Question: I'm using 'Template' keyword to run simple swap program, Kindly help me why my program is not working out?
'''
#include<iostream>
using namespace std;
template<typename T>
void Swap(T m, T n)
{
T temp;
temp = m;
m = n;
n = temp;
}
int main()
{
int i = 5, j = 6;
cout << "Before swapping:" << endl;
cout << i << " and " << j << endl;
Swap(i, j);
cout << "After Swapping:" << endl;
cout << i << " and " << j << endl;
return 0;
}
'''
Output:

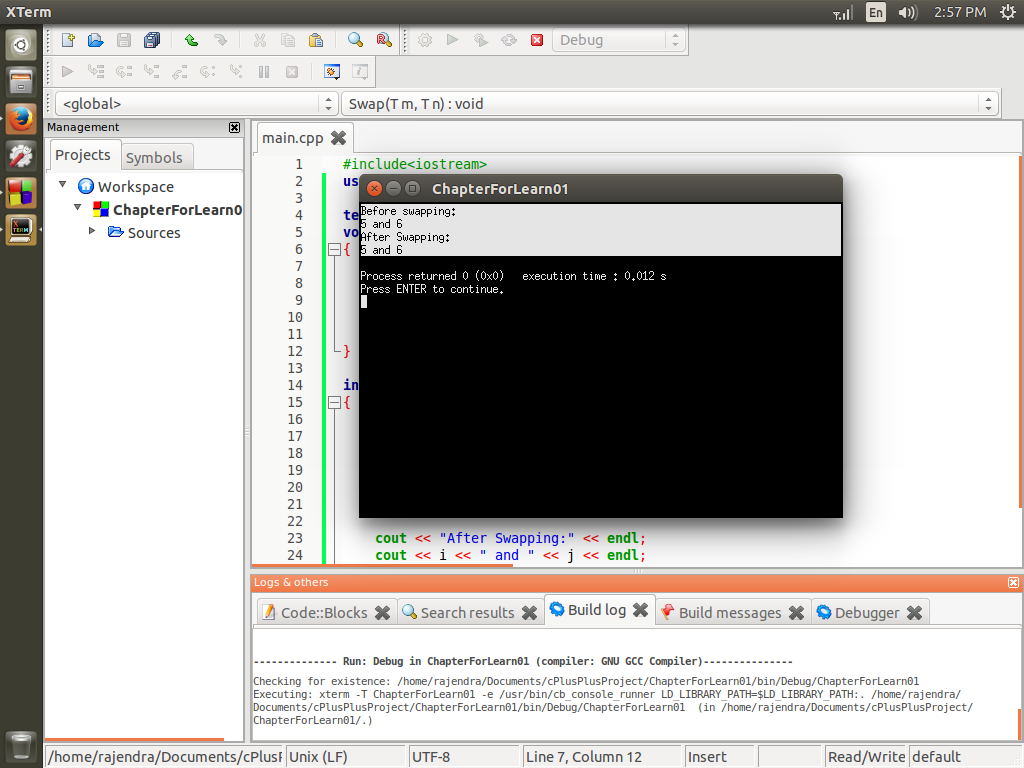
Answer: You are creating copies of your arguments because you are taking them by value. If you want to update them within the function you should take them by reference:
'''
void Swap(T& m, T& n)
// ^ ^
'''
Additionally, your implementation has an implicit constraint that 'T' must be default-constructible, which is not necessary for swapping. You should construct your 'temp' variable directly:
'''
T temp = m;
'''
You'd also be better off using move semantics to avoid making copies:
'''
T temp(std::move(m)); // or T temp = std::move(m);
m = std::move(n);
n = std::move(temp);
'''